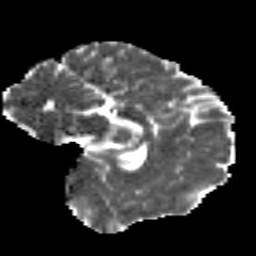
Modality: MD
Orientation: sagittal
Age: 18
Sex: male
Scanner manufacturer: siemens
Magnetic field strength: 3 T
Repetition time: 8.8 s
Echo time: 0.085 s